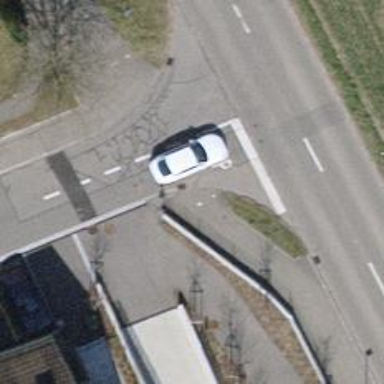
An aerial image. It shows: Uncontrolled crossing on the road.